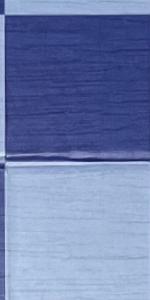
Label: Empty